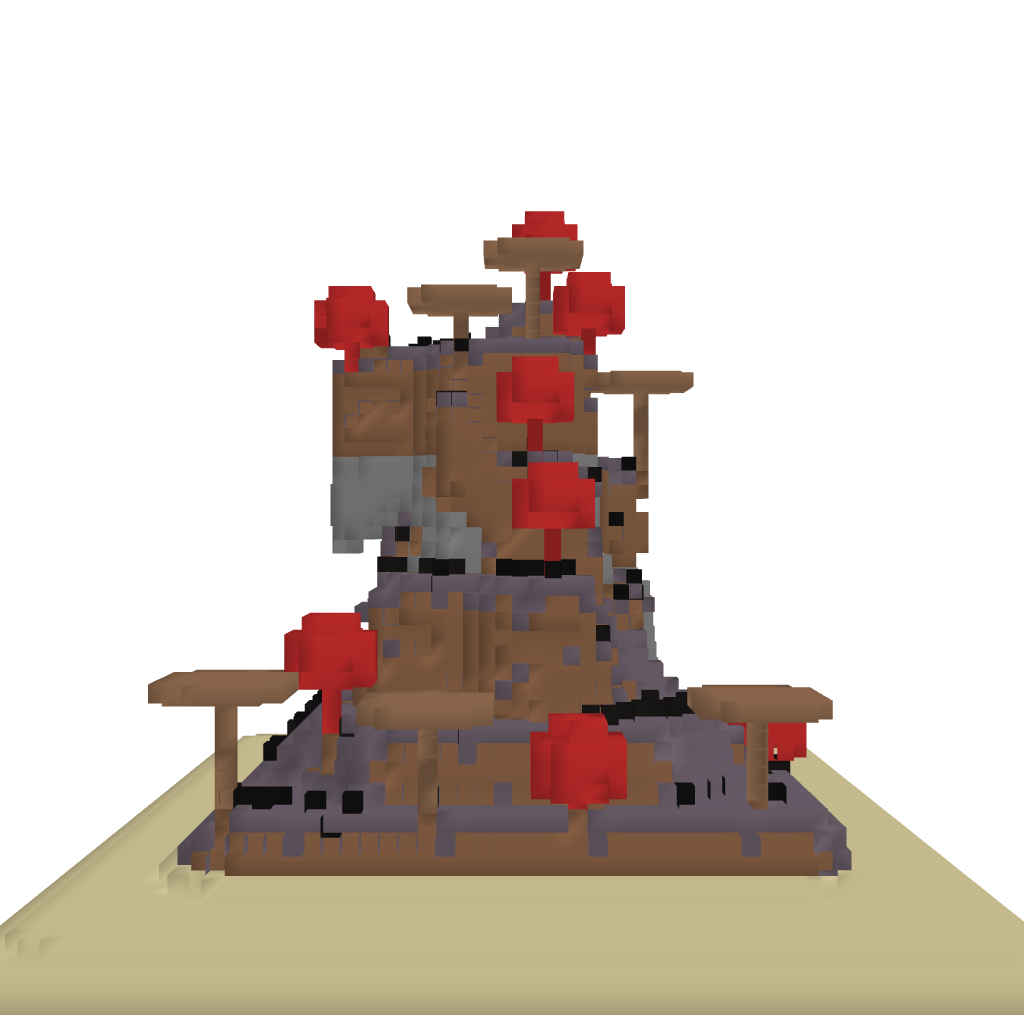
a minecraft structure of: Mushroom island